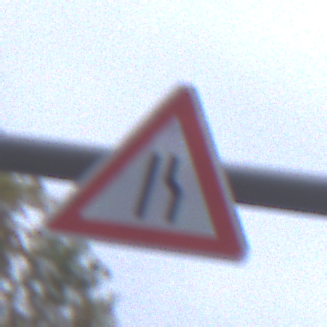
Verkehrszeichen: EinseitigVerengteFahrbahnRechts
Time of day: MorningAfternoon
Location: Outdoor (Urban)
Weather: Overcast
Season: NotSpecified
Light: Natural